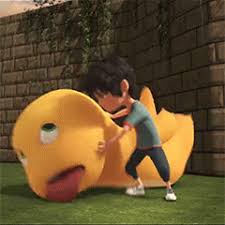
Label: nailong